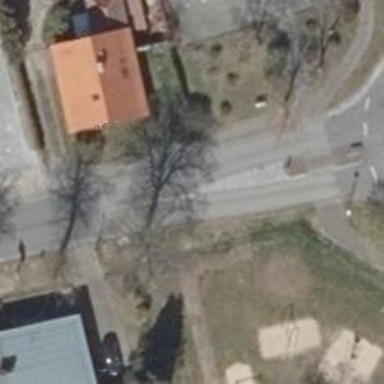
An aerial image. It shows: Residential road with sidewalk on the left.